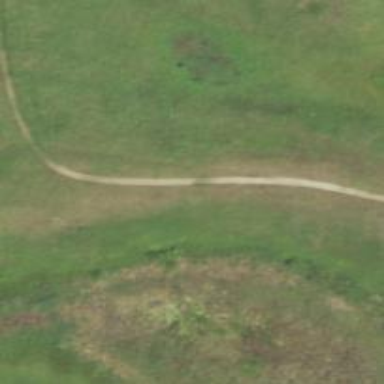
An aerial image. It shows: Bridleway.